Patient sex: M
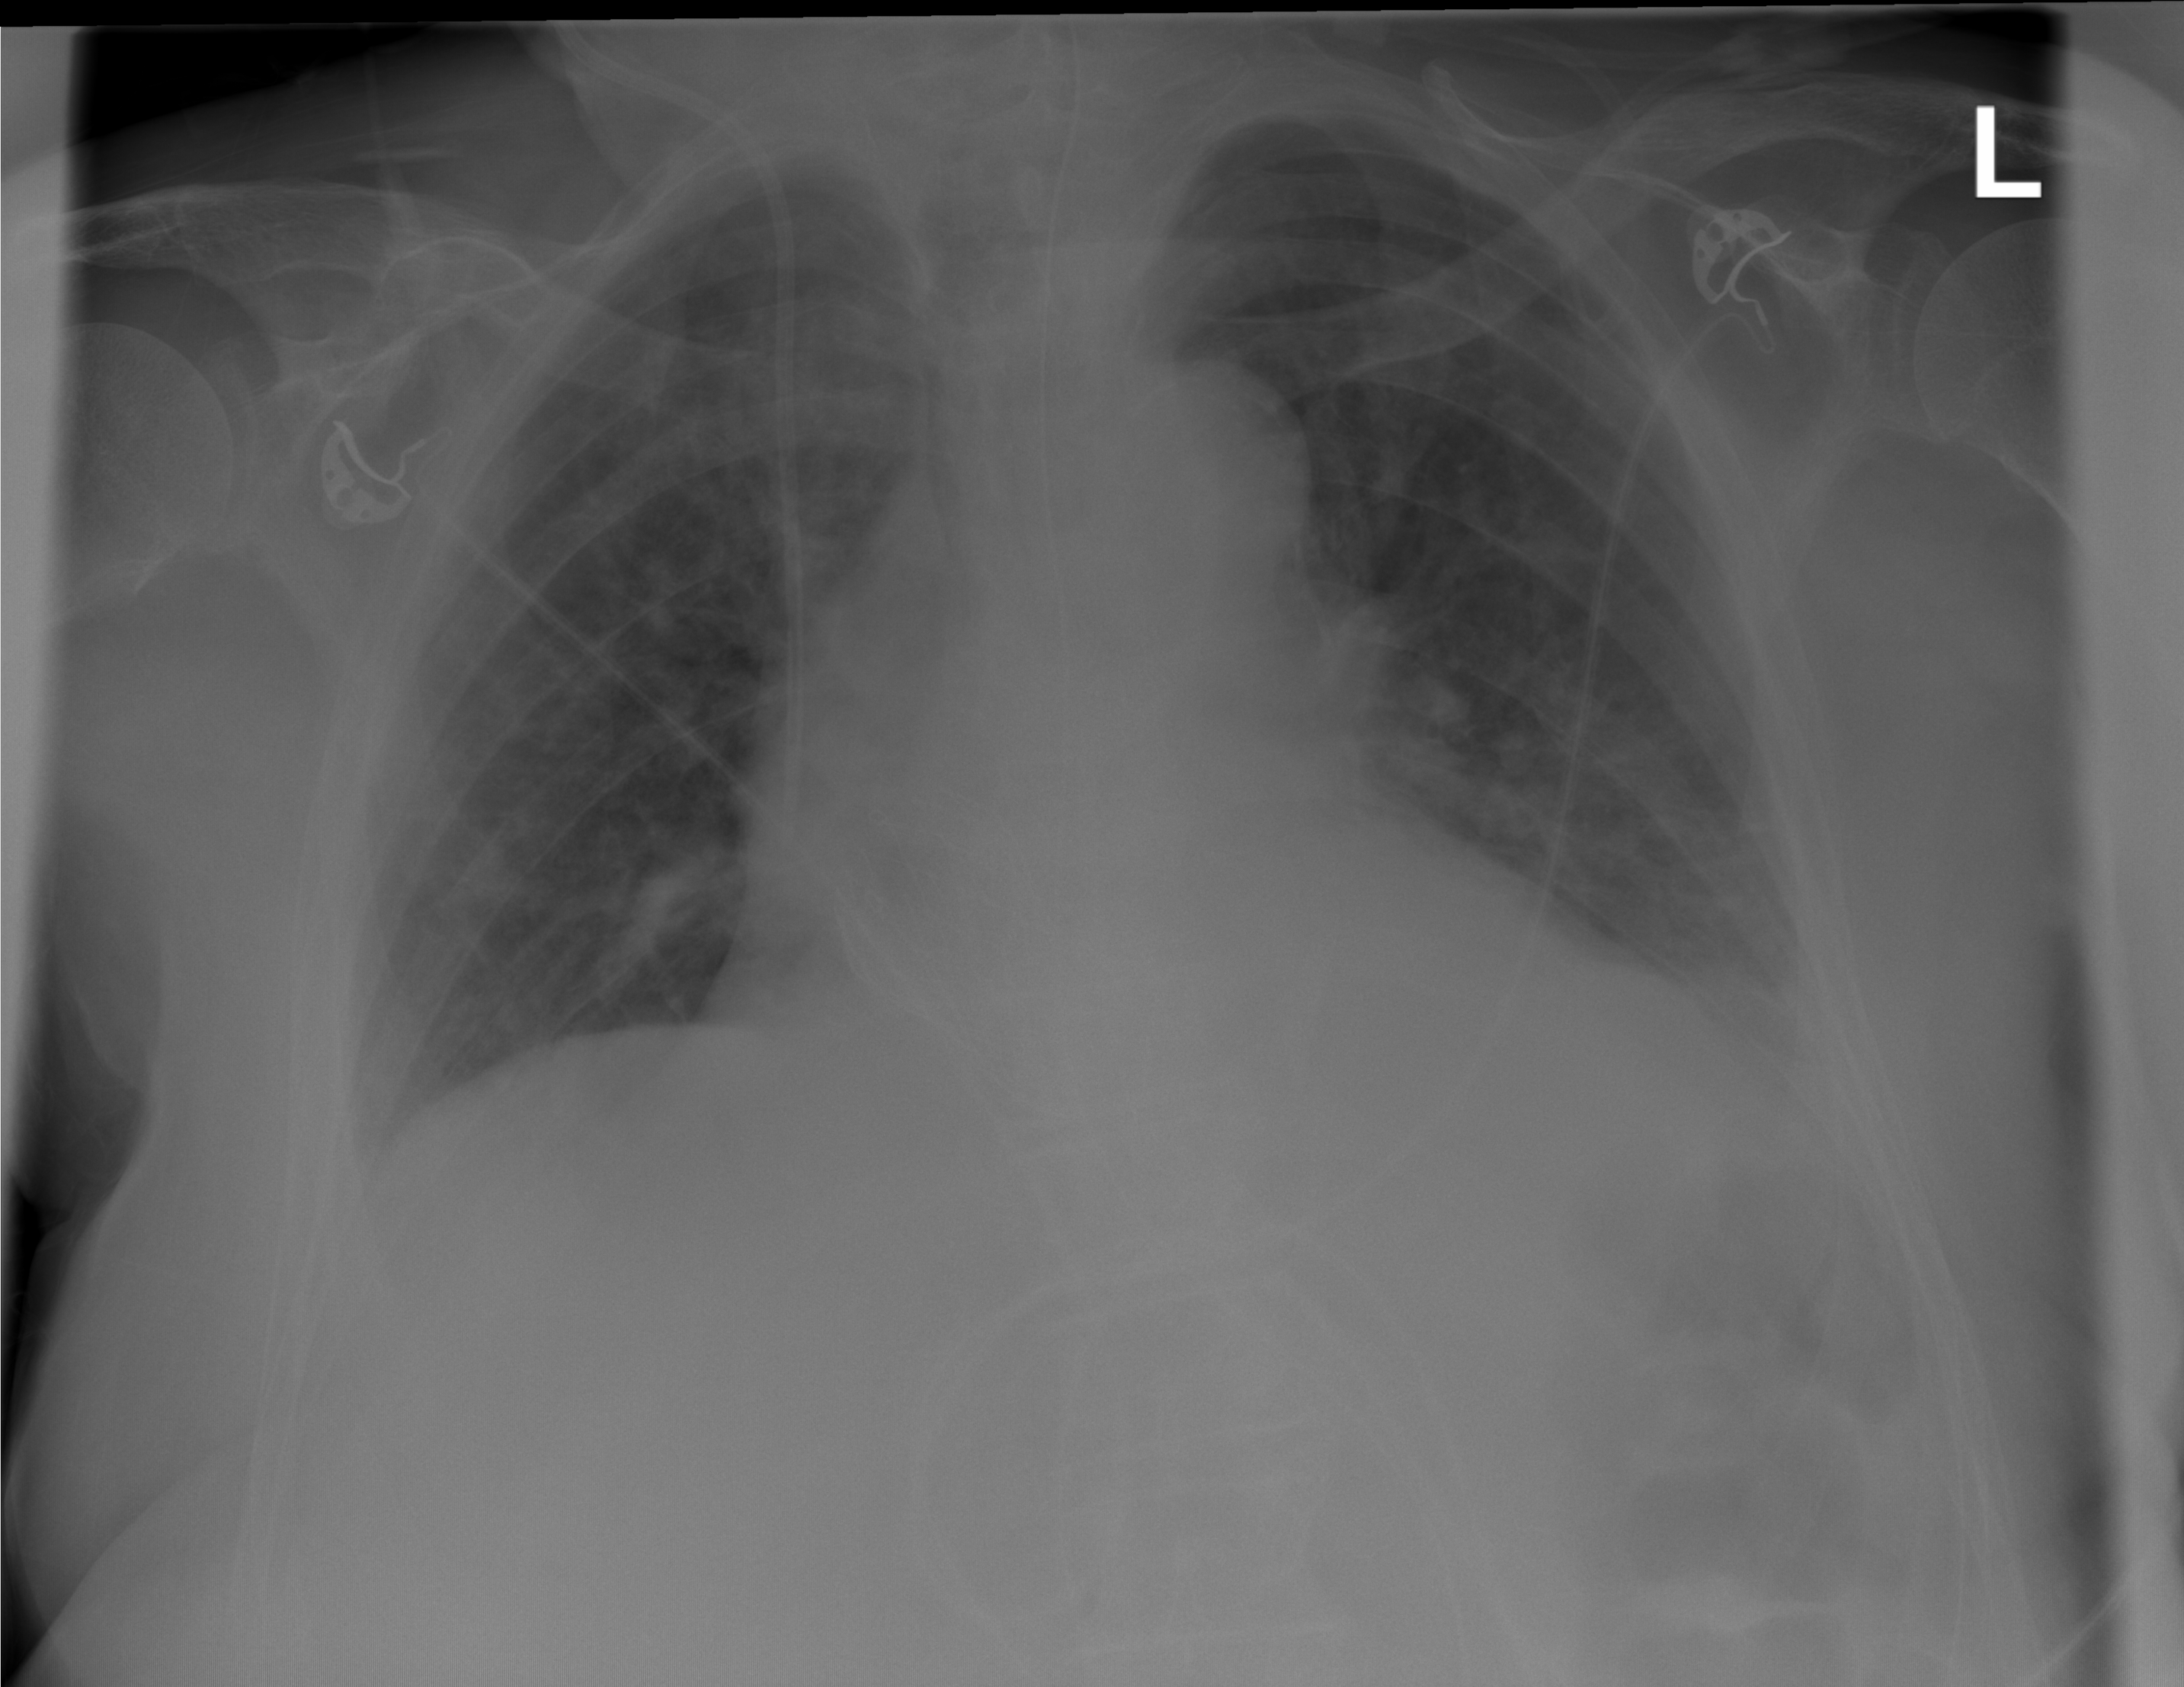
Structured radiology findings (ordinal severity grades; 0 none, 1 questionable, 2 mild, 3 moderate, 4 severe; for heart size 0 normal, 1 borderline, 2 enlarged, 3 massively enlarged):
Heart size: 2
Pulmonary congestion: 2
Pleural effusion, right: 1
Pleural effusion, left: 2
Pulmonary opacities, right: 1
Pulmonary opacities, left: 1
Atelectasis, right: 1
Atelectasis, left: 2